【题型】填空题　【知识点】解析几何　【难度】easy
\textbf{变式11} 《九章算术》是我国古代内容极为丰富的数学著作，第九章“勾股”讲述了勾股定理及一些应用，将直角三角形的斜边称为“弦”，短直角边称为“勾”，长直角边称为“股”，设点$F$是抛物线$y^2=2px(p>0)$的焦点，$l$是该抛物线的准线，过抛物线上一点$A$作准线的垂线$AB$，垂足为$B$，射线$AF$交准线$l$于点$C$，若$\text{Rt}\triangle ABC$的“勾”$|AB|=3$，“股”$|CB|=3\sqrt{3}$，则抛物线的方程为\underline{\quad\quad}.
【解答】

\noindent
【答案】$y^2 = 3x$

\vspace{1em}
\noindent
【分析】由题可得$|AC| = 6$, $\angle CAB = 60^\circ$，然后由抛物线的定义得到$\triangle ABF$是等边三角形求解即得。

\vspace{1em}
\noindent
【详解】由题意可知，$|AB| = 3$，$|BC| = 3\sqrt{3}$，

\vspace{1em}
\noindent
可得
\[
|AC| = \sqrt{3^2 + (3\sqrt{3})^2} = 6,
\]
所以$\angle CAB = 60^\circ$，

由抛物线的定义得$|AB| = |AF|$，
所以$\triangle ABF$是等边三角形，

所以
\[
\frac{p}{2} - \left(-\frac{p}{2}\right) = p = \frac{1}{2}|BF| = \frac{1}{2} \times 3 = \frac{3}{2},
\]
所以抛物线的方程是$y^2 = 3x$。

\vspace{1em}
\noindent
故答案为：$y^2 = 3x$。

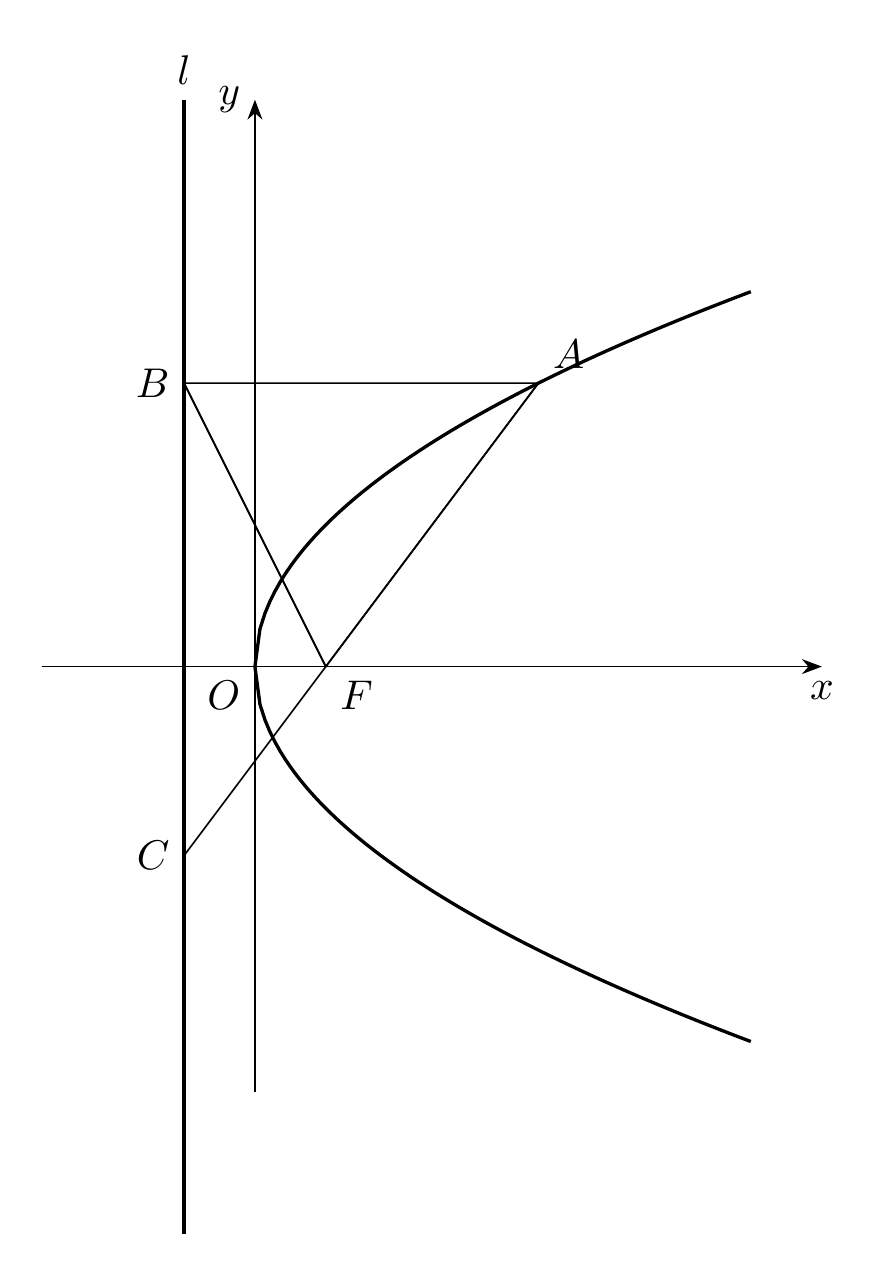